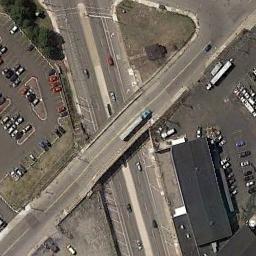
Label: overpass